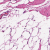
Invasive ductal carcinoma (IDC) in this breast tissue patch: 0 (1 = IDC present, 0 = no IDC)